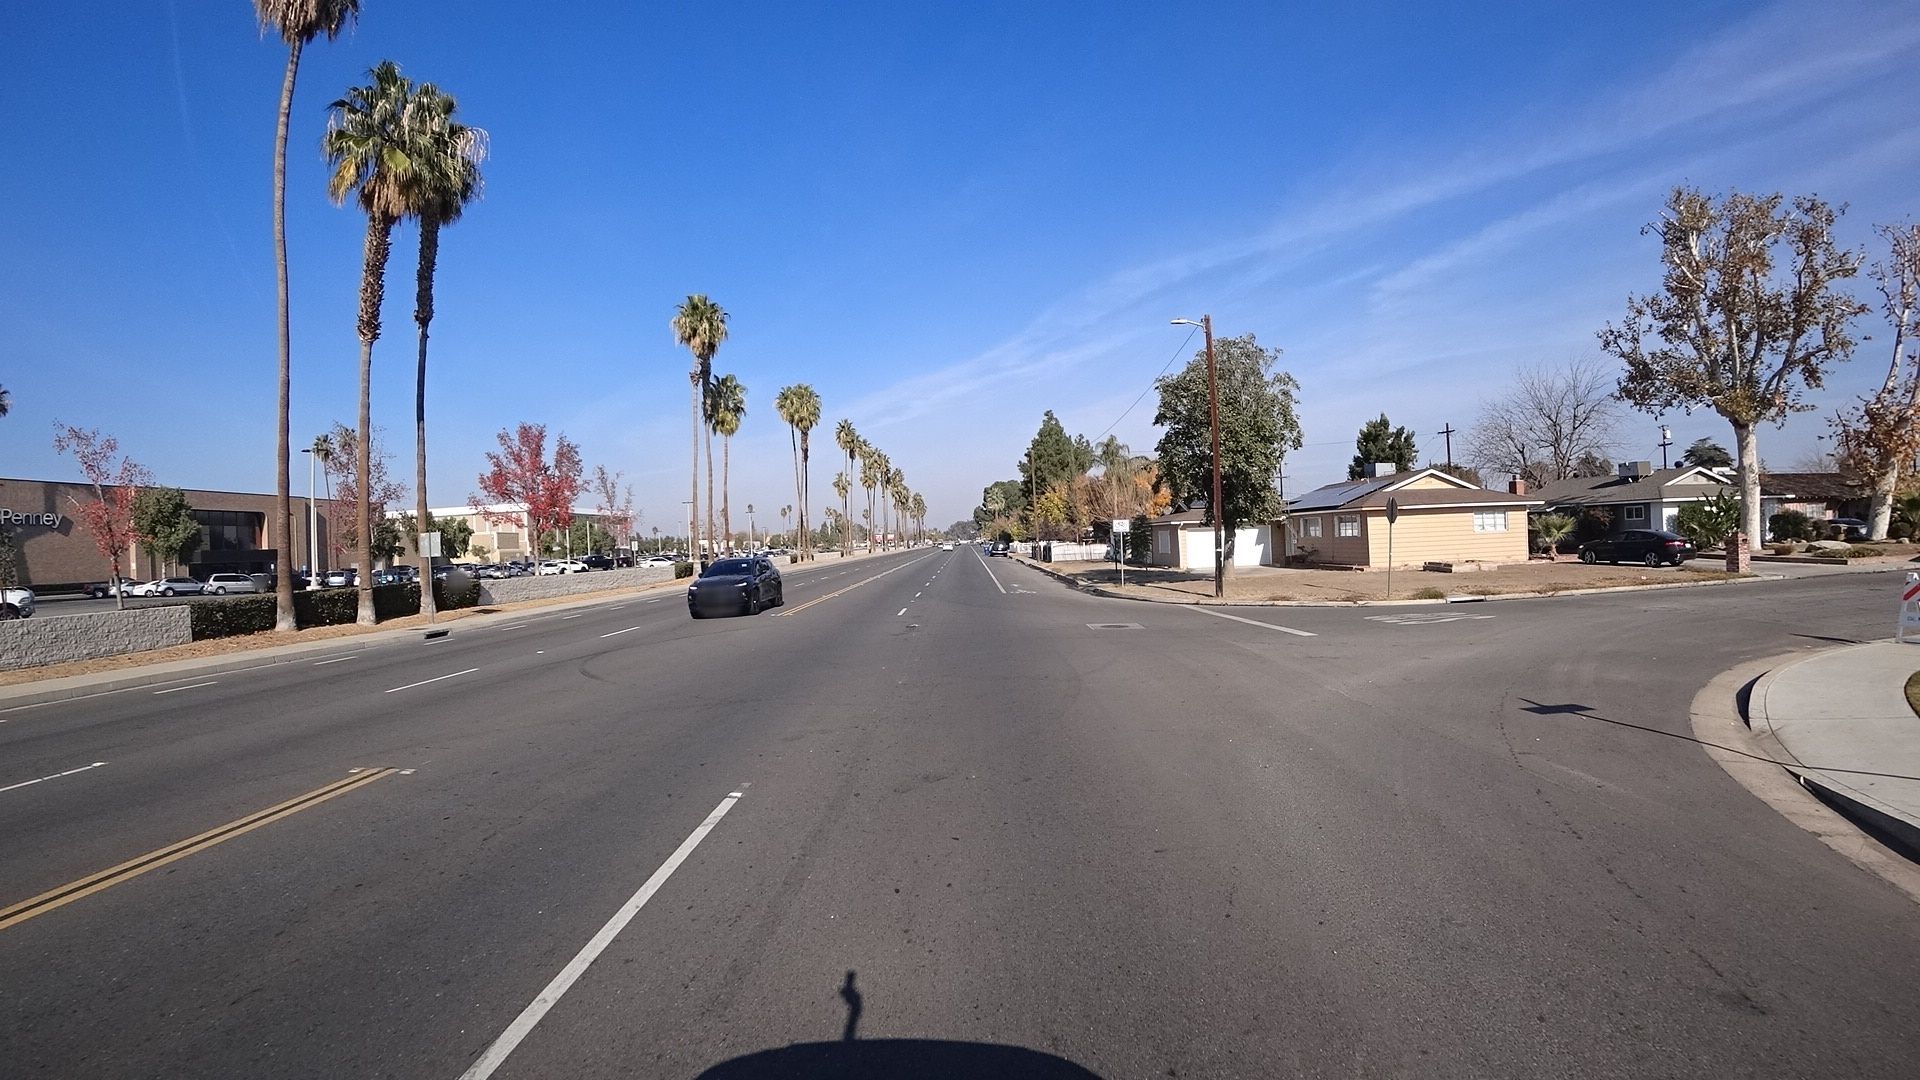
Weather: clear
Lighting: day
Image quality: good
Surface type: driving surface
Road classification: tertiary
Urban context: urban centre
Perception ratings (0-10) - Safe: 7.77, Lively: 4.74, Beautiful: 8.25, Boring: 5.25, Depressing: 1.88, Wealthy: 7.45